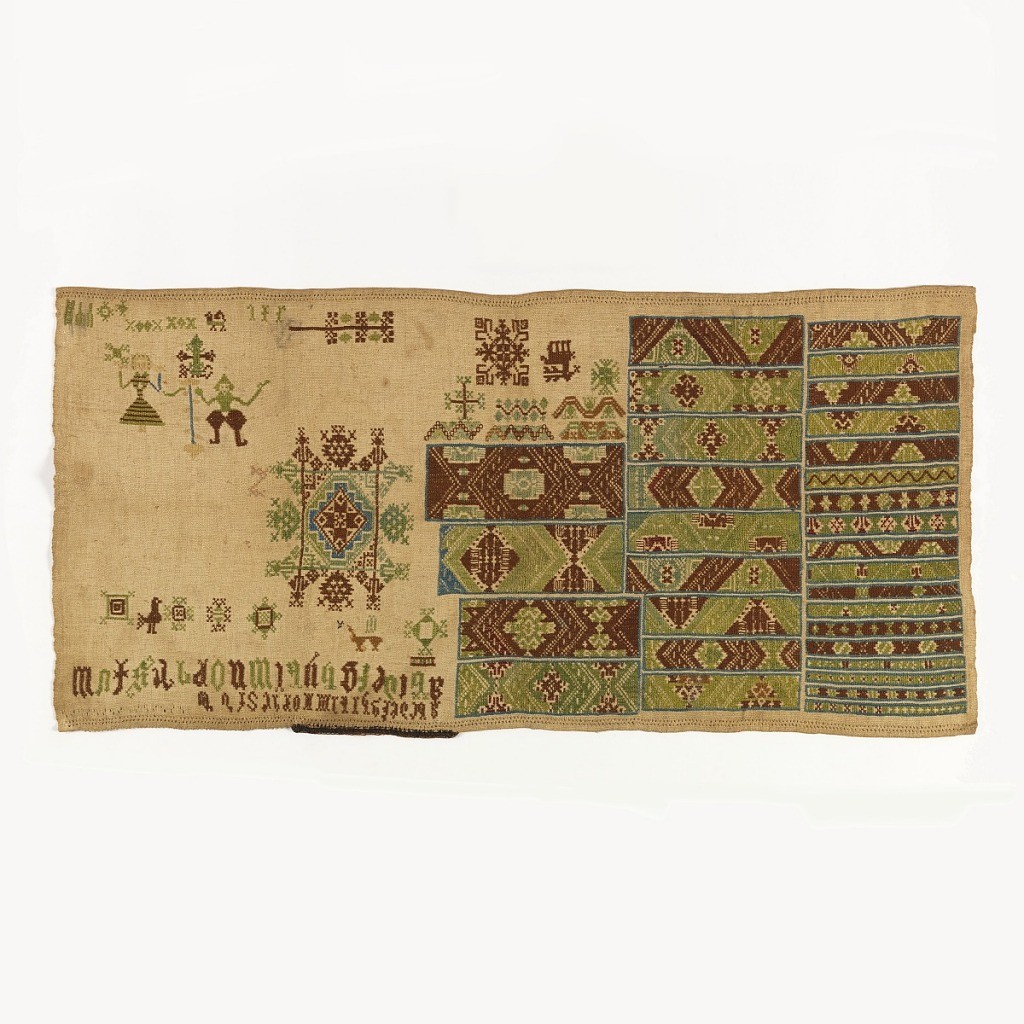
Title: Sampler
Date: early 18th century
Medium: silk and linen embroidery on linen foundation Technique: embroidered in cross, long-armed cross, and four-sided stitches with withdrawn element work on plain weave foundation
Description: Green and brown bands of pattern.